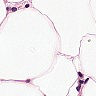
Metastatic tissue present: no